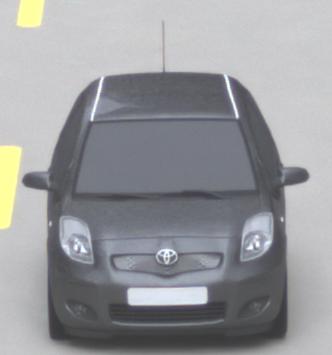
Make: Toyota
Model: Yaris 1.0
Detailed model: Yaris (XP13)
Model produced from: 2011/10
Model produced until: 2014/08
Doors: 3
Color: gray
Road condition: dry road
Daytime: midday
Contrast: low contrast